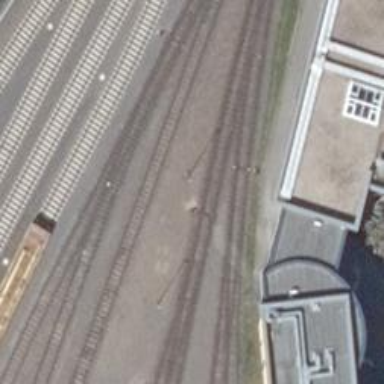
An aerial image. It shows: Railway switch with the turnout side on the right.